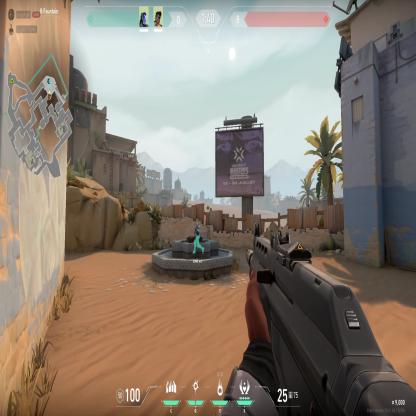
Label: teammate